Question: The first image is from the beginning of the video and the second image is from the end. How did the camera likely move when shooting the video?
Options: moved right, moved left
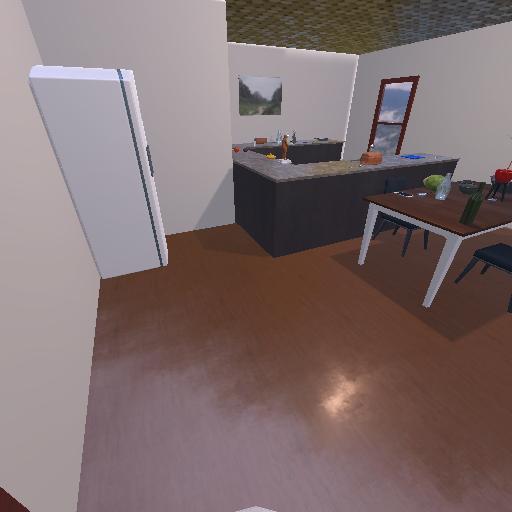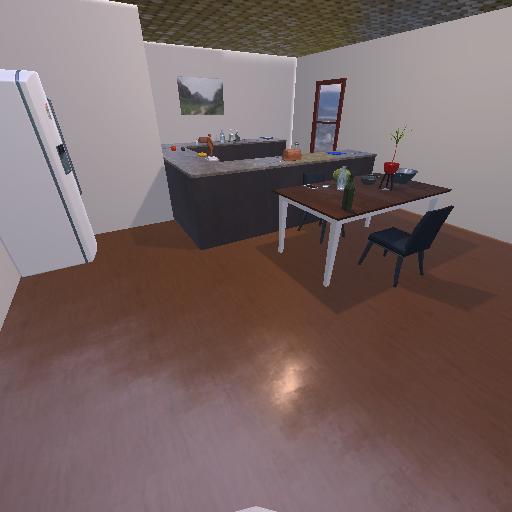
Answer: moved right